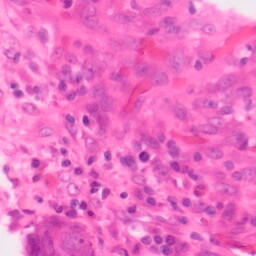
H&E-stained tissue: Colon